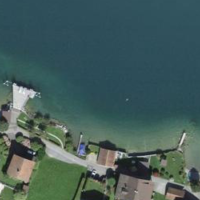
EUNIS habitat code: 14
Species observed at this site:
Cotinus coggygria
Trifolium repens